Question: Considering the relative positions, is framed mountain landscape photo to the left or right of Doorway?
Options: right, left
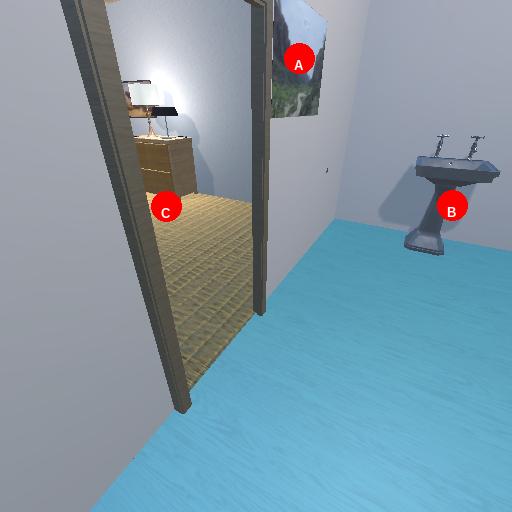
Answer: right